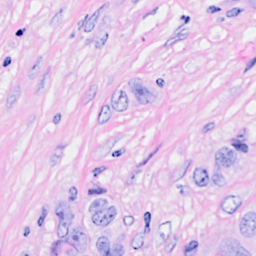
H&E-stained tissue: Breast